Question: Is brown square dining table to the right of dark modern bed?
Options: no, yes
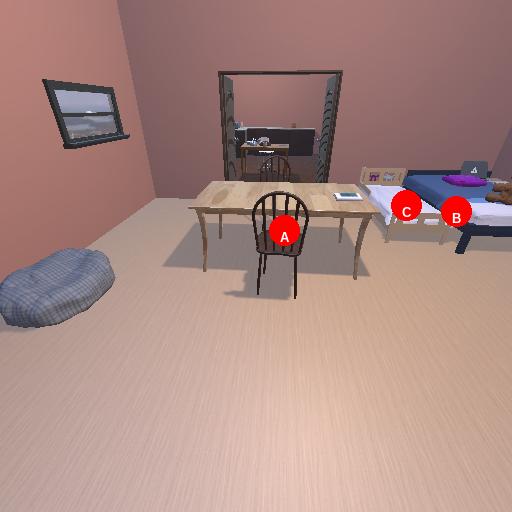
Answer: no